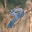
Label: 9